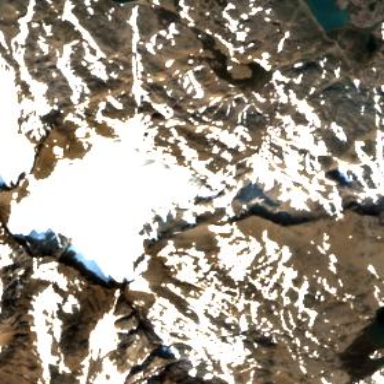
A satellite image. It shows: Stunning view of glacier.